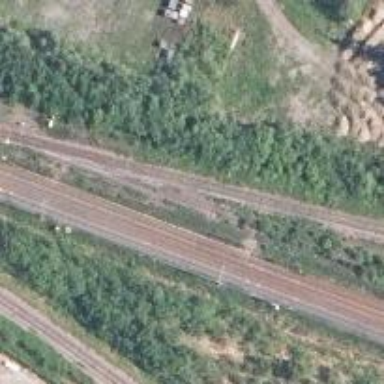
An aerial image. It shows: Wedge used for railway derailment.